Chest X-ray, PA view. Patient: 61 years old, sex M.
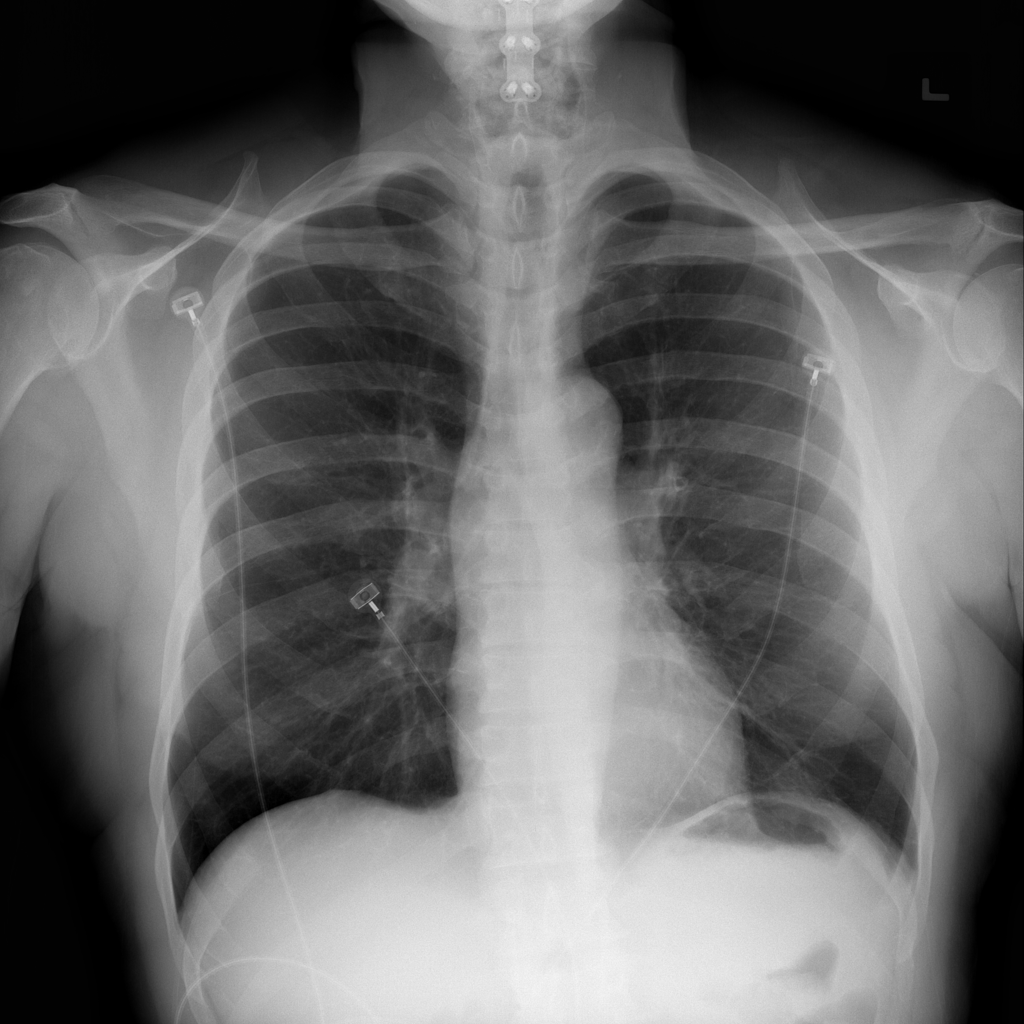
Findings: Atelectasis